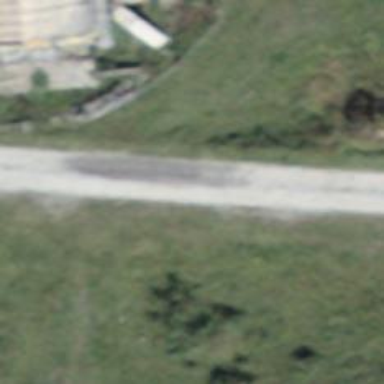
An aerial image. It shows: Asphalt track with grade1 quality.